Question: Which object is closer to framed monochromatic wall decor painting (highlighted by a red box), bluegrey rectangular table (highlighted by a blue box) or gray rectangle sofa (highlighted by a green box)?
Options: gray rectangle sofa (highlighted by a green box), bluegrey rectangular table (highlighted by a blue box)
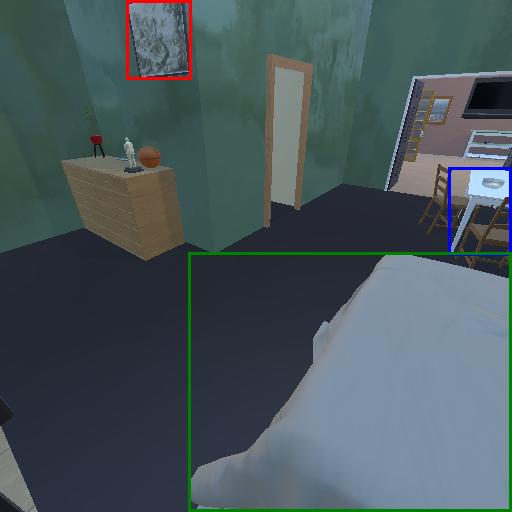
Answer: gray rectangle sofa (highlighted by a green box)